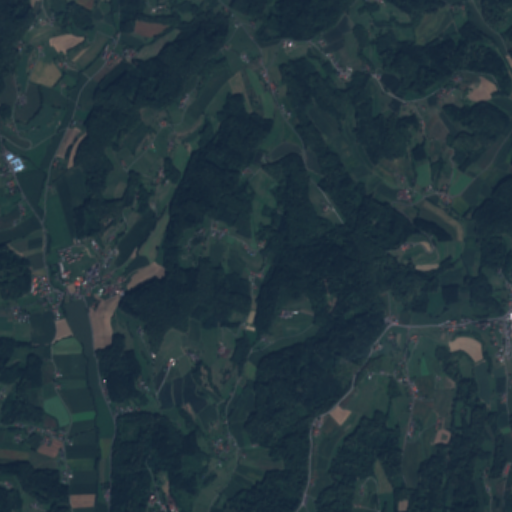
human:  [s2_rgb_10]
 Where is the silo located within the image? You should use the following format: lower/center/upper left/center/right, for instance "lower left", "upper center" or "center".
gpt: The silo is located in the center left of the image.
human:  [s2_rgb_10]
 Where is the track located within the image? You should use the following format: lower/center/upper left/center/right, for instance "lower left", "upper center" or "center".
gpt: There is no track in the image.